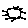
Label: sun